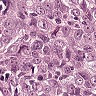
Metastatic tissue present: yes